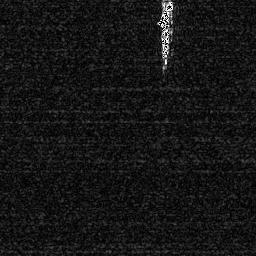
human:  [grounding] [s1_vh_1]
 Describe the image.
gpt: In the satellite image, there is  <ref>1 medium ship </ref> <box>[[60, 0, 67, 11, 0]]</box> located at top.